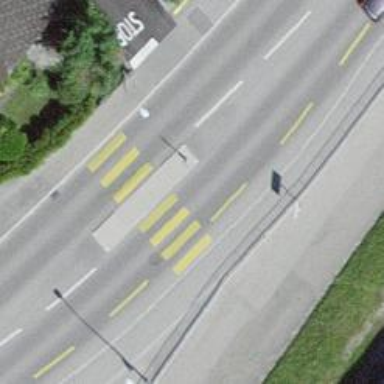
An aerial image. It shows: Zebra crossing with pedestrian island.